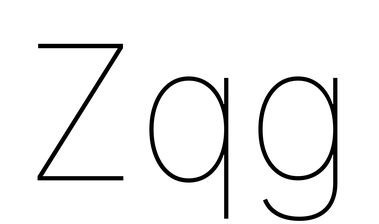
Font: Inter_Thin